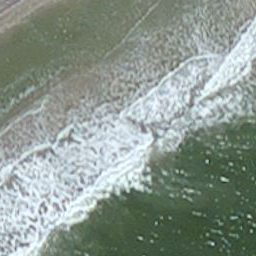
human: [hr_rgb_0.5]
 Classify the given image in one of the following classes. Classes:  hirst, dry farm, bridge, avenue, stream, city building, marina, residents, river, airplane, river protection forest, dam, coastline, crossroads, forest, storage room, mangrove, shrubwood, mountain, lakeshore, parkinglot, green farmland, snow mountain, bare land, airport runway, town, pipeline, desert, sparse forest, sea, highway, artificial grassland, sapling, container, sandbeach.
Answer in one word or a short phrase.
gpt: coastline